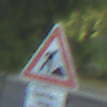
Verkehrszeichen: Arbeitsstelle
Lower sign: HinweiseAufGefahrenDurchVerbaleAngabe6
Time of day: SunriseSunset
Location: Outdoor (Suburban)
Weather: PartlyCloudy
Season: NotSpecified
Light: Natural